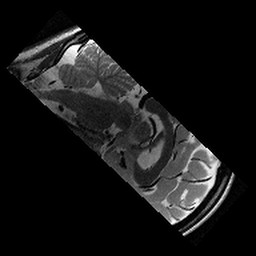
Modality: T2w
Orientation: sagittal
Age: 11
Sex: male
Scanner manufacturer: siemens
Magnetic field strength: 3 T
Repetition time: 9.23 s
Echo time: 0.067 s